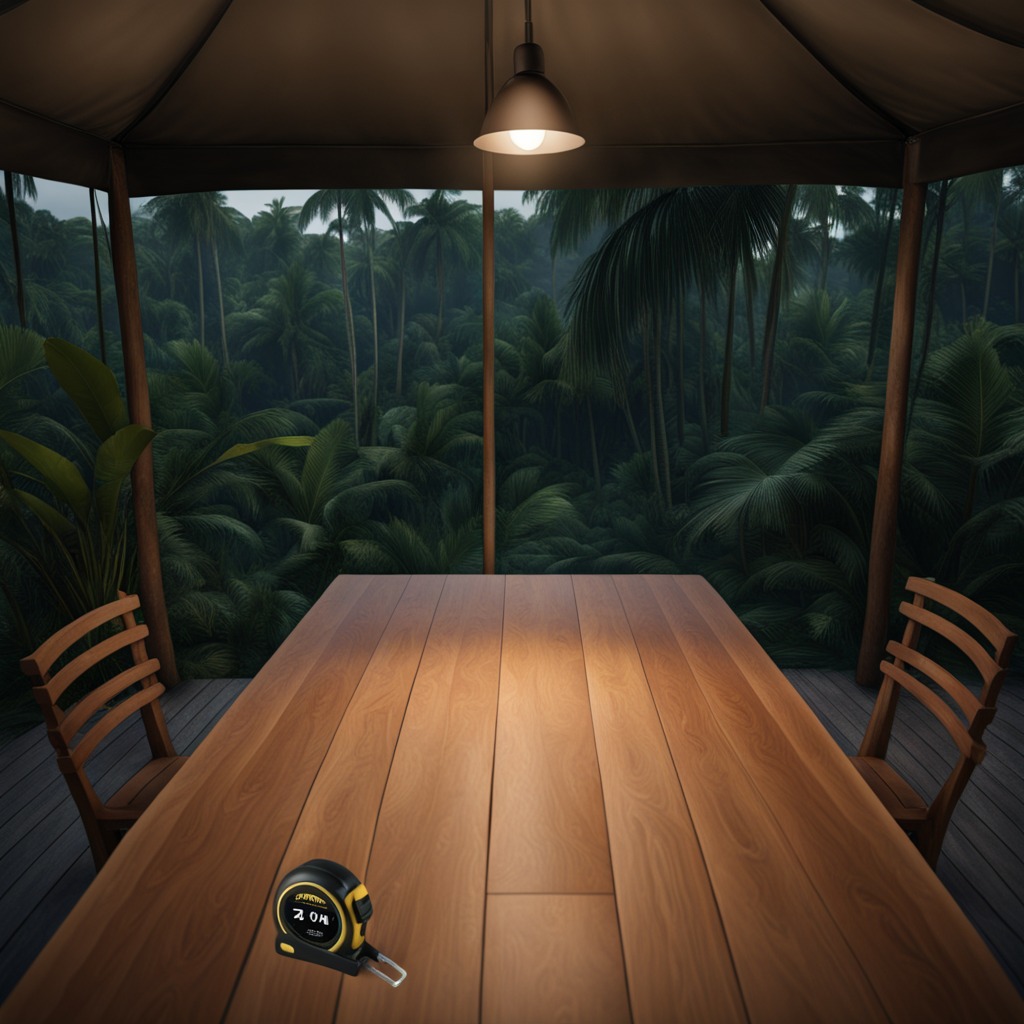
A measuring tape is lying on a wooden table inside a jungle field workshop tent at night.